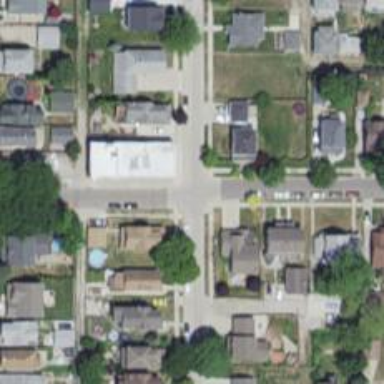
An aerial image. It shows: Residential road with separate sidewalk.